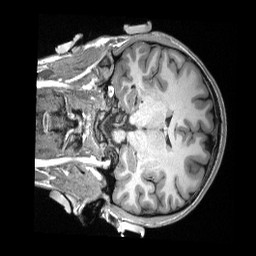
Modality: T1w
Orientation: coronal
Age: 19
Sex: male
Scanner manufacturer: siemens
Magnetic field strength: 3 T
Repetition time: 2.3 s
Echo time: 0.00308 s